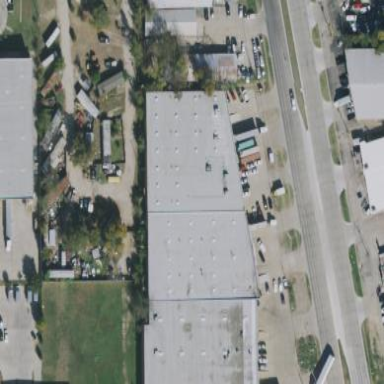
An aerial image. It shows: Commercial building.